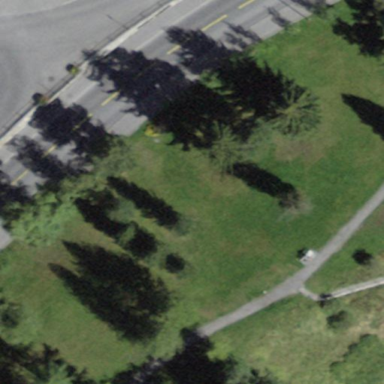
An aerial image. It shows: Park.